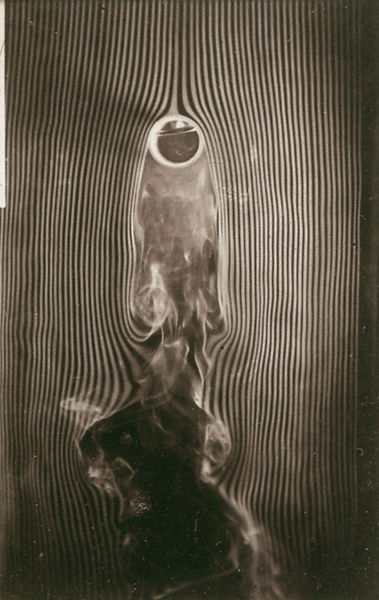
Titel: Photographie d’écoulements aérodynamiques
Künstler: Etienne Jules Marey
Schlagwörter: feuer, weiß, gelb, frau, licht, schwarz, rot, malerei, alt, rahmen, bild, rauch, kreis, wellen, abstrakt, modern, nebel, monochrom, linien, sepia, brand, zerstörung, rauchen, streifen, langweilig, ring, foto, flamme, buch, flammen, schwarzweiss, loch, kugel, seiten, zigarette, antik, schwaden, qualle, vertikal, rauchschwaden, verschwimmen, abstrak, optik, auflösen, verwirbeln